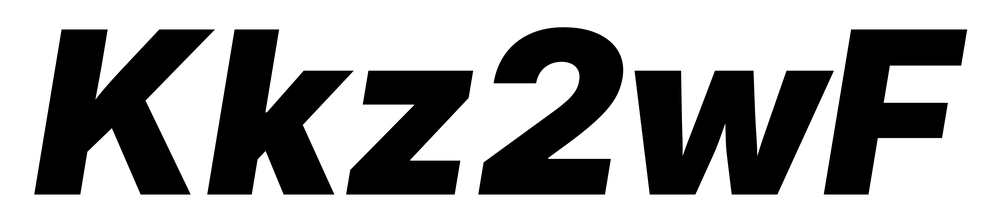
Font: Inter-Italic_Black_Italic